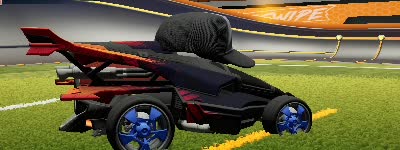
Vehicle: aftershock